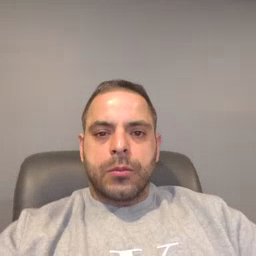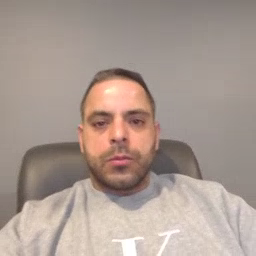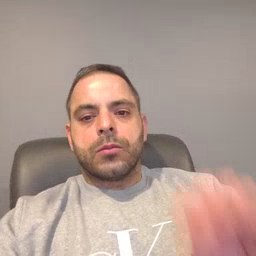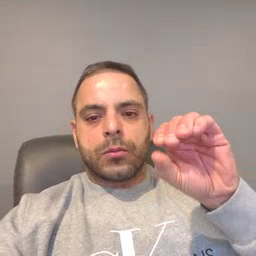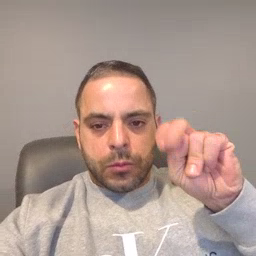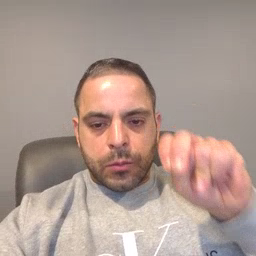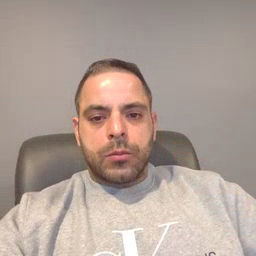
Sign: on